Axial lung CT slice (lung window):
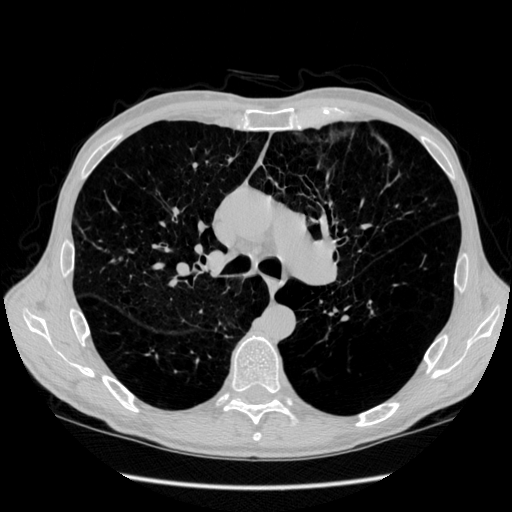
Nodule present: no